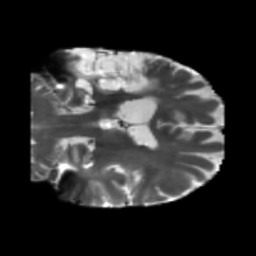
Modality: T2w
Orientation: coronal
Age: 47
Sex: male
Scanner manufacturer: siemens
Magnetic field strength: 3 T
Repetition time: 5.25 s
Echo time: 0.08 s